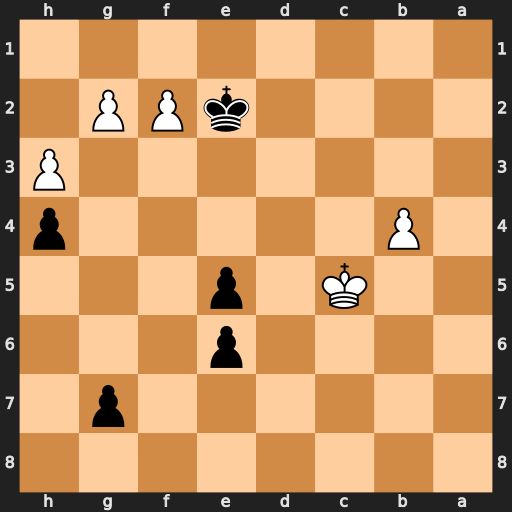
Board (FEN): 8/6p1/4p3/2K1p3/1P5p/7P/4kPP1/8
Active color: b
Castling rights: -
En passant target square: -
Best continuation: Kxf2 b5 e4 b6 e3 b7 e2